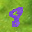
Label: 8